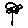
Label: flower